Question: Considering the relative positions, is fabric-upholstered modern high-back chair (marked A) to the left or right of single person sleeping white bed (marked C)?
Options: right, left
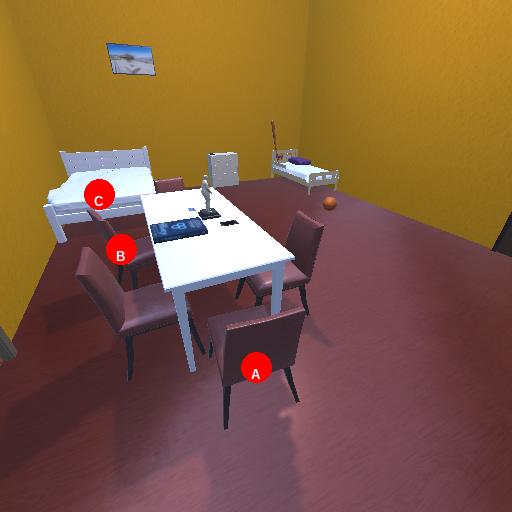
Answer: right